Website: walmart
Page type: store-pickup
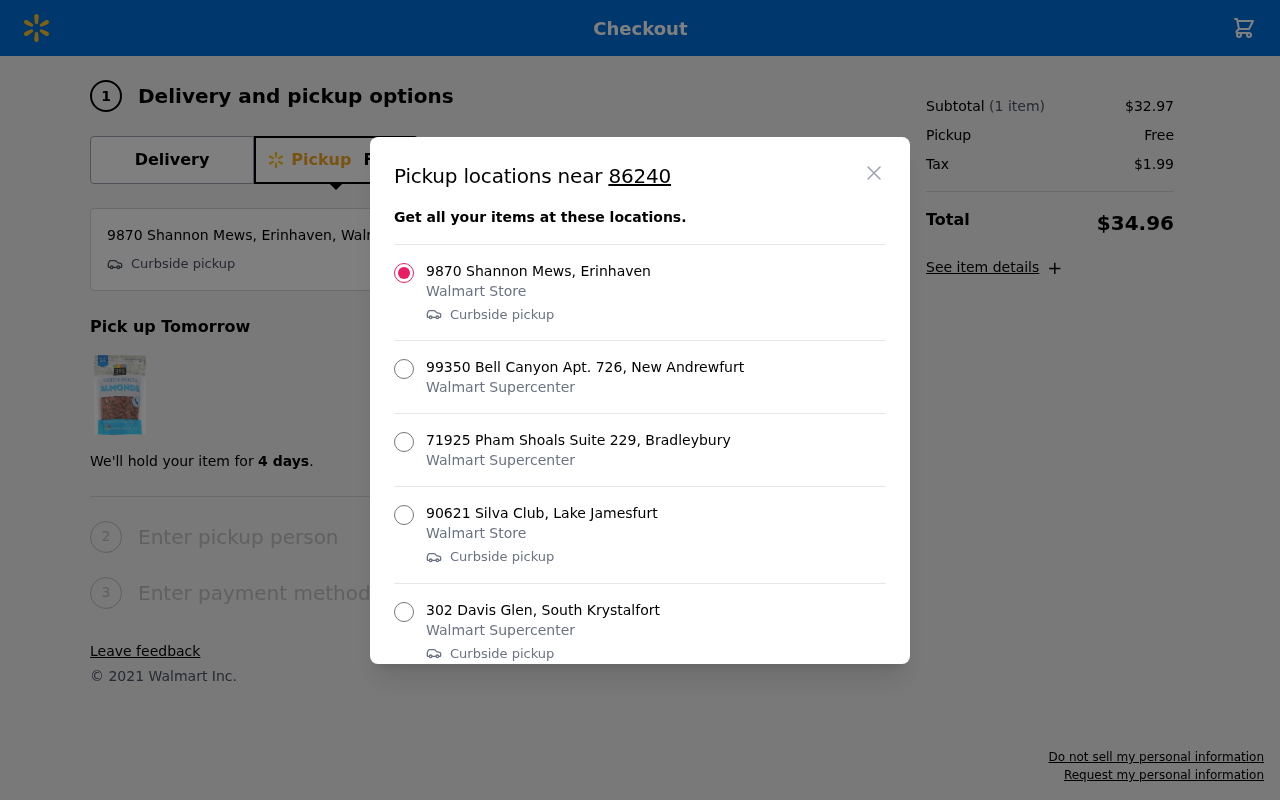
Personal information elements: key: PII_LOCATION1_CITY
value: Erinhaven
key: PII_LOCATION1_STREET
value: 9870 Shannon Mews
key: PII_LOCATION2_CITY
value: New Andrewfurt
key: PII_LOCATION2_STREET
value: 99350 Bell Canyon Apt. 726
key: PII_LOCATION3_CITY
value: Bradleybury
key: PII_LOCATION3_STREET
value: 71925 Pham Shoals Suite 229
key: PII_LOCATION4_CITY
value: Lake Jamesfurt
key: PII_LOCATION4_STREET
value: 90621 Silva Club
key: PII_LOCATION5_CITY
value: South Krystalfort
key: PII_LOCATION5_STREET
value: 302 Davis Glen
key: PII_POSTCODE
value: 86240
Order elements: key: ORDER_NUM_ITEMS
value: (1 item)
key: ORDER_SUBTOTAL
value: $32.97
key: ORDER_SHIPPING_COST
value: Free
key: ORDER_TAX
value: $1.99
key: ORDER_TOTAL
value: $34.96